Question: When I click the event in FullCalendar and I took the start and end property of the event, it is displaying this result:

Note: I used the eventClick function based on the FullCalendar Documentation. This is my code.
'''
eventClick: function(calEvent, jsEvent, view) {
alert ('Event ID: ' + calEvent.id + ' Event Title: ' + calEvent.title + ' Event Start: ' + calEvent.start + ' Event End: ' + calEvent.end);
alert ('Coordinates: ' + jsEvent.pageX + ',' + jsEvent.pageY);
alert ('View: ' + view.name );
$(this).css('border-color', 'red');
},
'''
Is there a way to convert the start date to a real date? Like 2017-11-13? Since I set the start date to "2017-11-13", I want the output of calEvent.start to be the same. Thanks.
Here is the code where I set the date.
'''
Calendar c = new Calendar();
c.setId(1);
c.setStart("2017-11-13");
c.setEnd("2017-11-14");
c.setTitle("Event#1");
'''
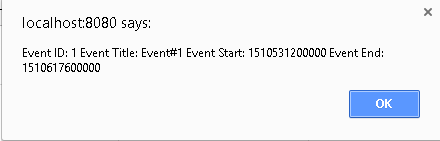
Answer: You can try something like this,
'''
var d = new Date(1510531200000);
var str = d.getUTCFullYear() + "\-" + (d.getMonth()+1) + "\-" + d.getDate();
alert(str);
'''
Repalce the number '1510531200000' with your variable name.